Question: Can someone help me to finish the program that I make? I stopped almost a week because I didn't find the answer.
This is the problem:
I have a table with columns named 'vr', 'vs' and 'vt'. I want to display the maximum value of the 'vr', 'vt' and 'vs' columns, so not the vr, vs or vt columns only. but compares the maximum value of columns vr, vt, and vs.

Maybe anyone here can help me, I will be very grateful for helping me.
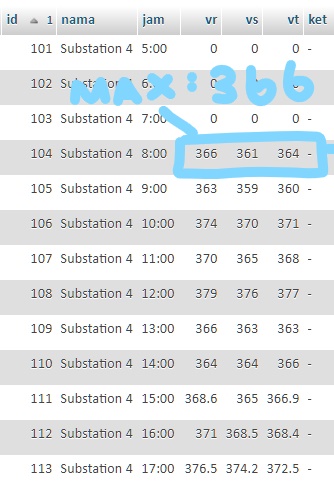
Answer: To select the max from the three values you can use.
<URL>
'''
SELECT
nama,
jam,
IF ( (vr >= vs and vr >= vt), vr , IF ( (vs >= vr and vs >= vt ), vs, vt) ) as maxValue
FROM mytable
'''
<URL>
'''
SELECT
nama,
jam,
GREATEST(vr,vs,vt) as maxValue
FROM mytable
'''